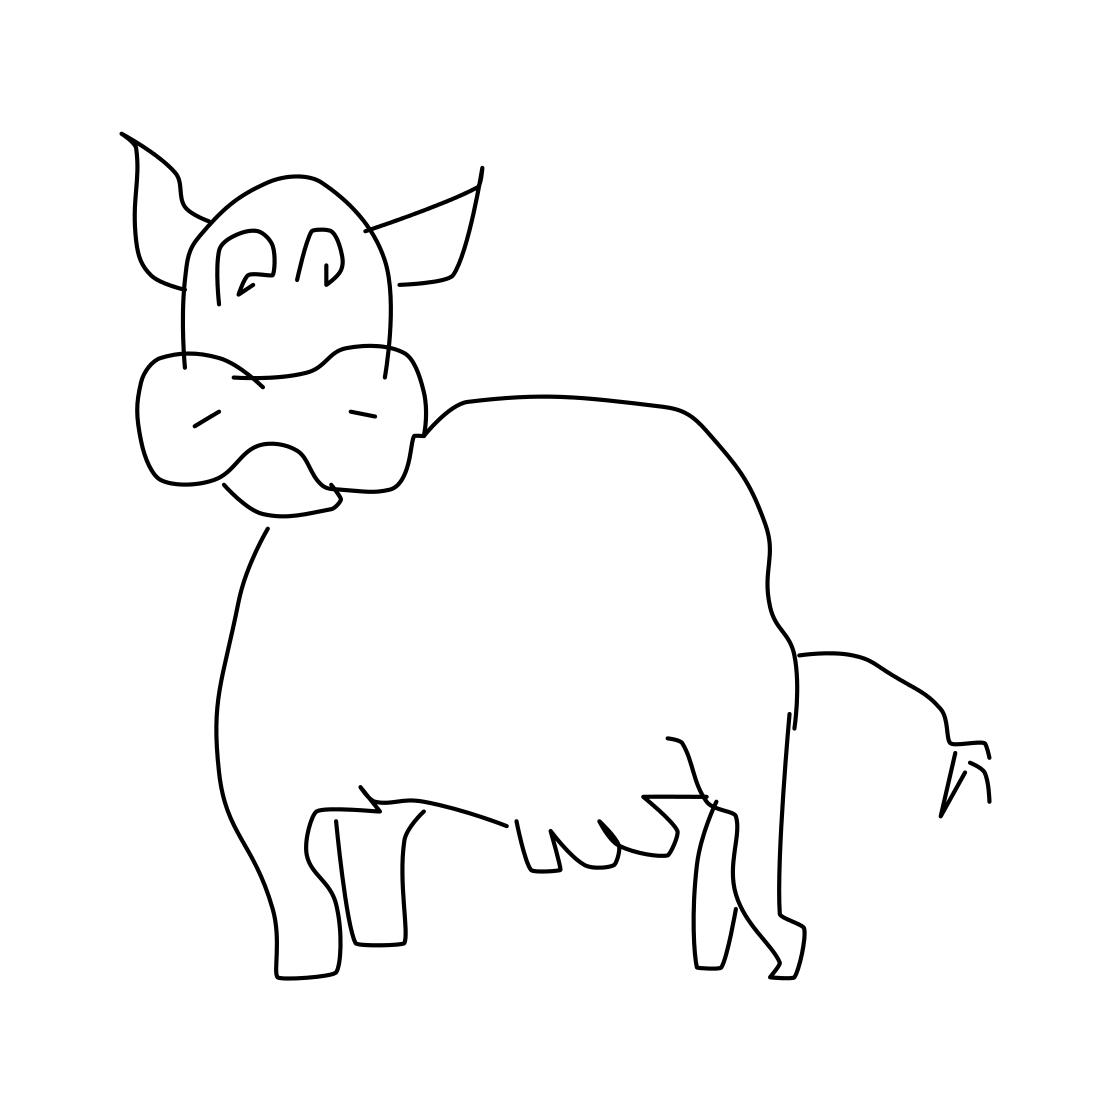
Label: cow